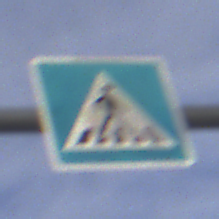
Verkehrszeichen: FussgaengerueberwegLinks
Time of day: MorningAfternoon
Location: Outdoor (Urban)
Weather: PartlyCloudy
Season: NotSpecified
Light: Natural